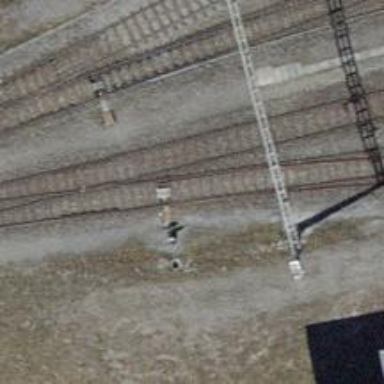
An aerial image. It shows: Railway switch.